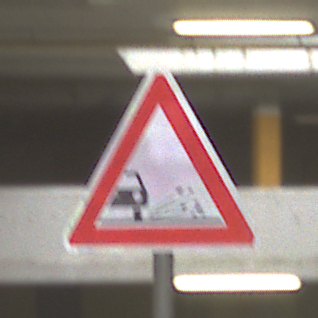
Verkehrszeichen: SplittSchotter
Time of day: Midday
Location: Roofed (Urban)
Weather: Overcast
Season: NotSpecified
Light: Artificial